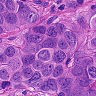
Metastatic tissue present: yes